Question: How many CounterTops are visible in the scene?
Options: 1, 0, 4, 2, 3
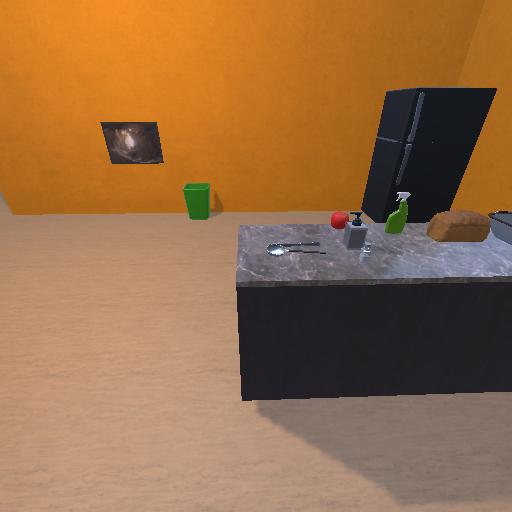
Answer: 1